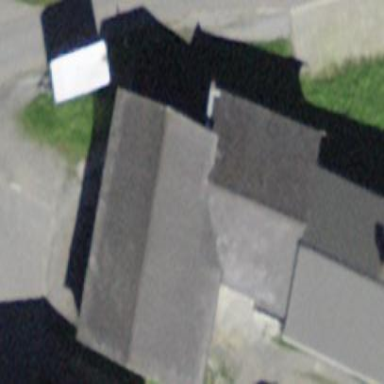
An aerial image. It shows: Building with tiled roof.